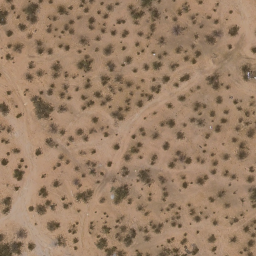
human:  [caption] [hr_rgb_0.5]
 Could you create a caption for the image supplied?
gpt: This is a chaparral .

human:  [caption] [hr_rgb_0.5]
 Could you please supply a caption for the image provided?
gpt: There are some grey plants scattered on the ground .

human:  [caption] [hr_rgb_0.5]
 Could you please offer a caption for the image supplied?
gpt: Lots of plants scattered on the ground. .

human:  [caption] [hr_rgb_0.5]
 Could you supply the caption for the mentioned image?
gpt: Lots of plants scattered in the loess ground. .

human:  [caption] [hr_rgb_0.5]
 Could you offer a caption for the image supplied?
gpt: Some grey plants are scattered in the loess ground .